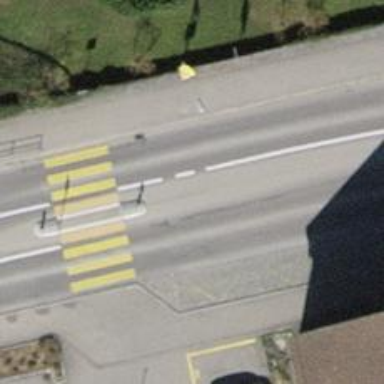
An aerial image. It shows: Public transport stop position.